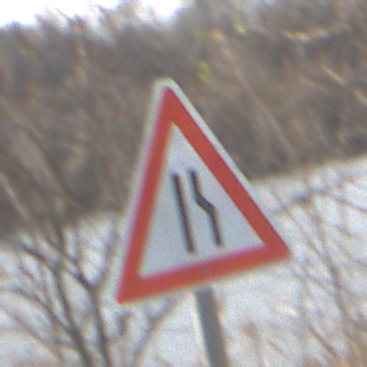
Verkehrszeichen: EinseitigVerengteFahrbahnRechts
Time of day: MorningAfternoon
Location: Outdoor (Nature)
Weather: PartlyCloudy
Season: NotSpecified
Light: Natural